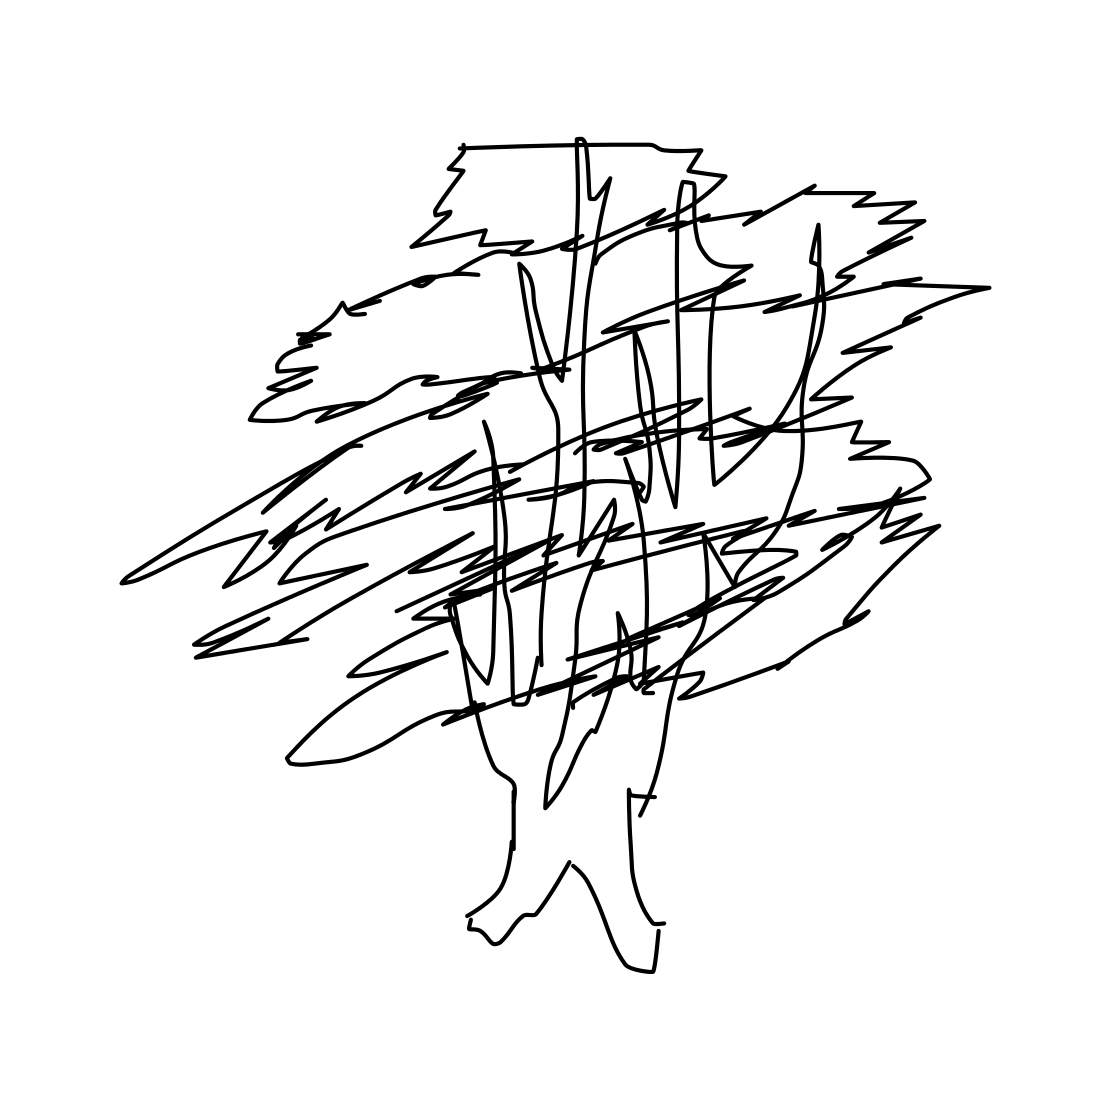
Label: bush